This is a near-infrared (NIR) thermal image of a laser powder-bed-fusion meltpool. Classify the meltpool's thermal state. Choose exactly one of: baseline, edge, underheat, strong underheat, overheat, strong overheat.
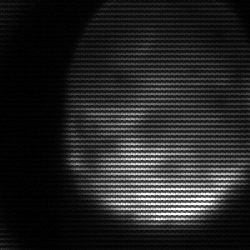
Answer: edge